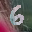
Label: 6